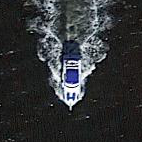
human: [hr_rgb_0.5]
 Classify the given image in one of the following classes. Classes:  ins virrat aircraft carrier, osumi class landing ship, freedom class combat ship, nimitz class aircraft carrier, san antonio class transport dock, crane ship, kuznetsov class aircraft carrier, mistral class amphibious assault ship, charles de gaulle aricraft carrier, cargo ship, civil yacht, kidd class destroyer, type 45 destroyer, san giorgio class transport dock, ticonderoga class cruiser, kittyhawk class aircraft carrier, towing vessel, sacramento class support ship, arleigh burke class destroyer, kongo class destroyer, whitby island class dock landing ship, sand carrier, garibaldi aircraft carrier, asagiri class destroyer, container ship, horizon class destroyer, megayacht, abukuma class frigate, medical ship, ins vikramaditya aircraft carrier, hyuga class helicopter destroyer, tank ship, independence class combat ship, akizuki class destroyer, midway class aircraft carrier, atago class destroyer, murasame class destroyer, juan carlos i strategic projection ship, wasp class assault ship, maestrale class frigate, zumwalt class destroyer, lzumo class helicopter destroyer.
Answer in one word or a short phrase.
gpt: Civil yacht